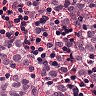
Metastatic tissue present: yes